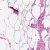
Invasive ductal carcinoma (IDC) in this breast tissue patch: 0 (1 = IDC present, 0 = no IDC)